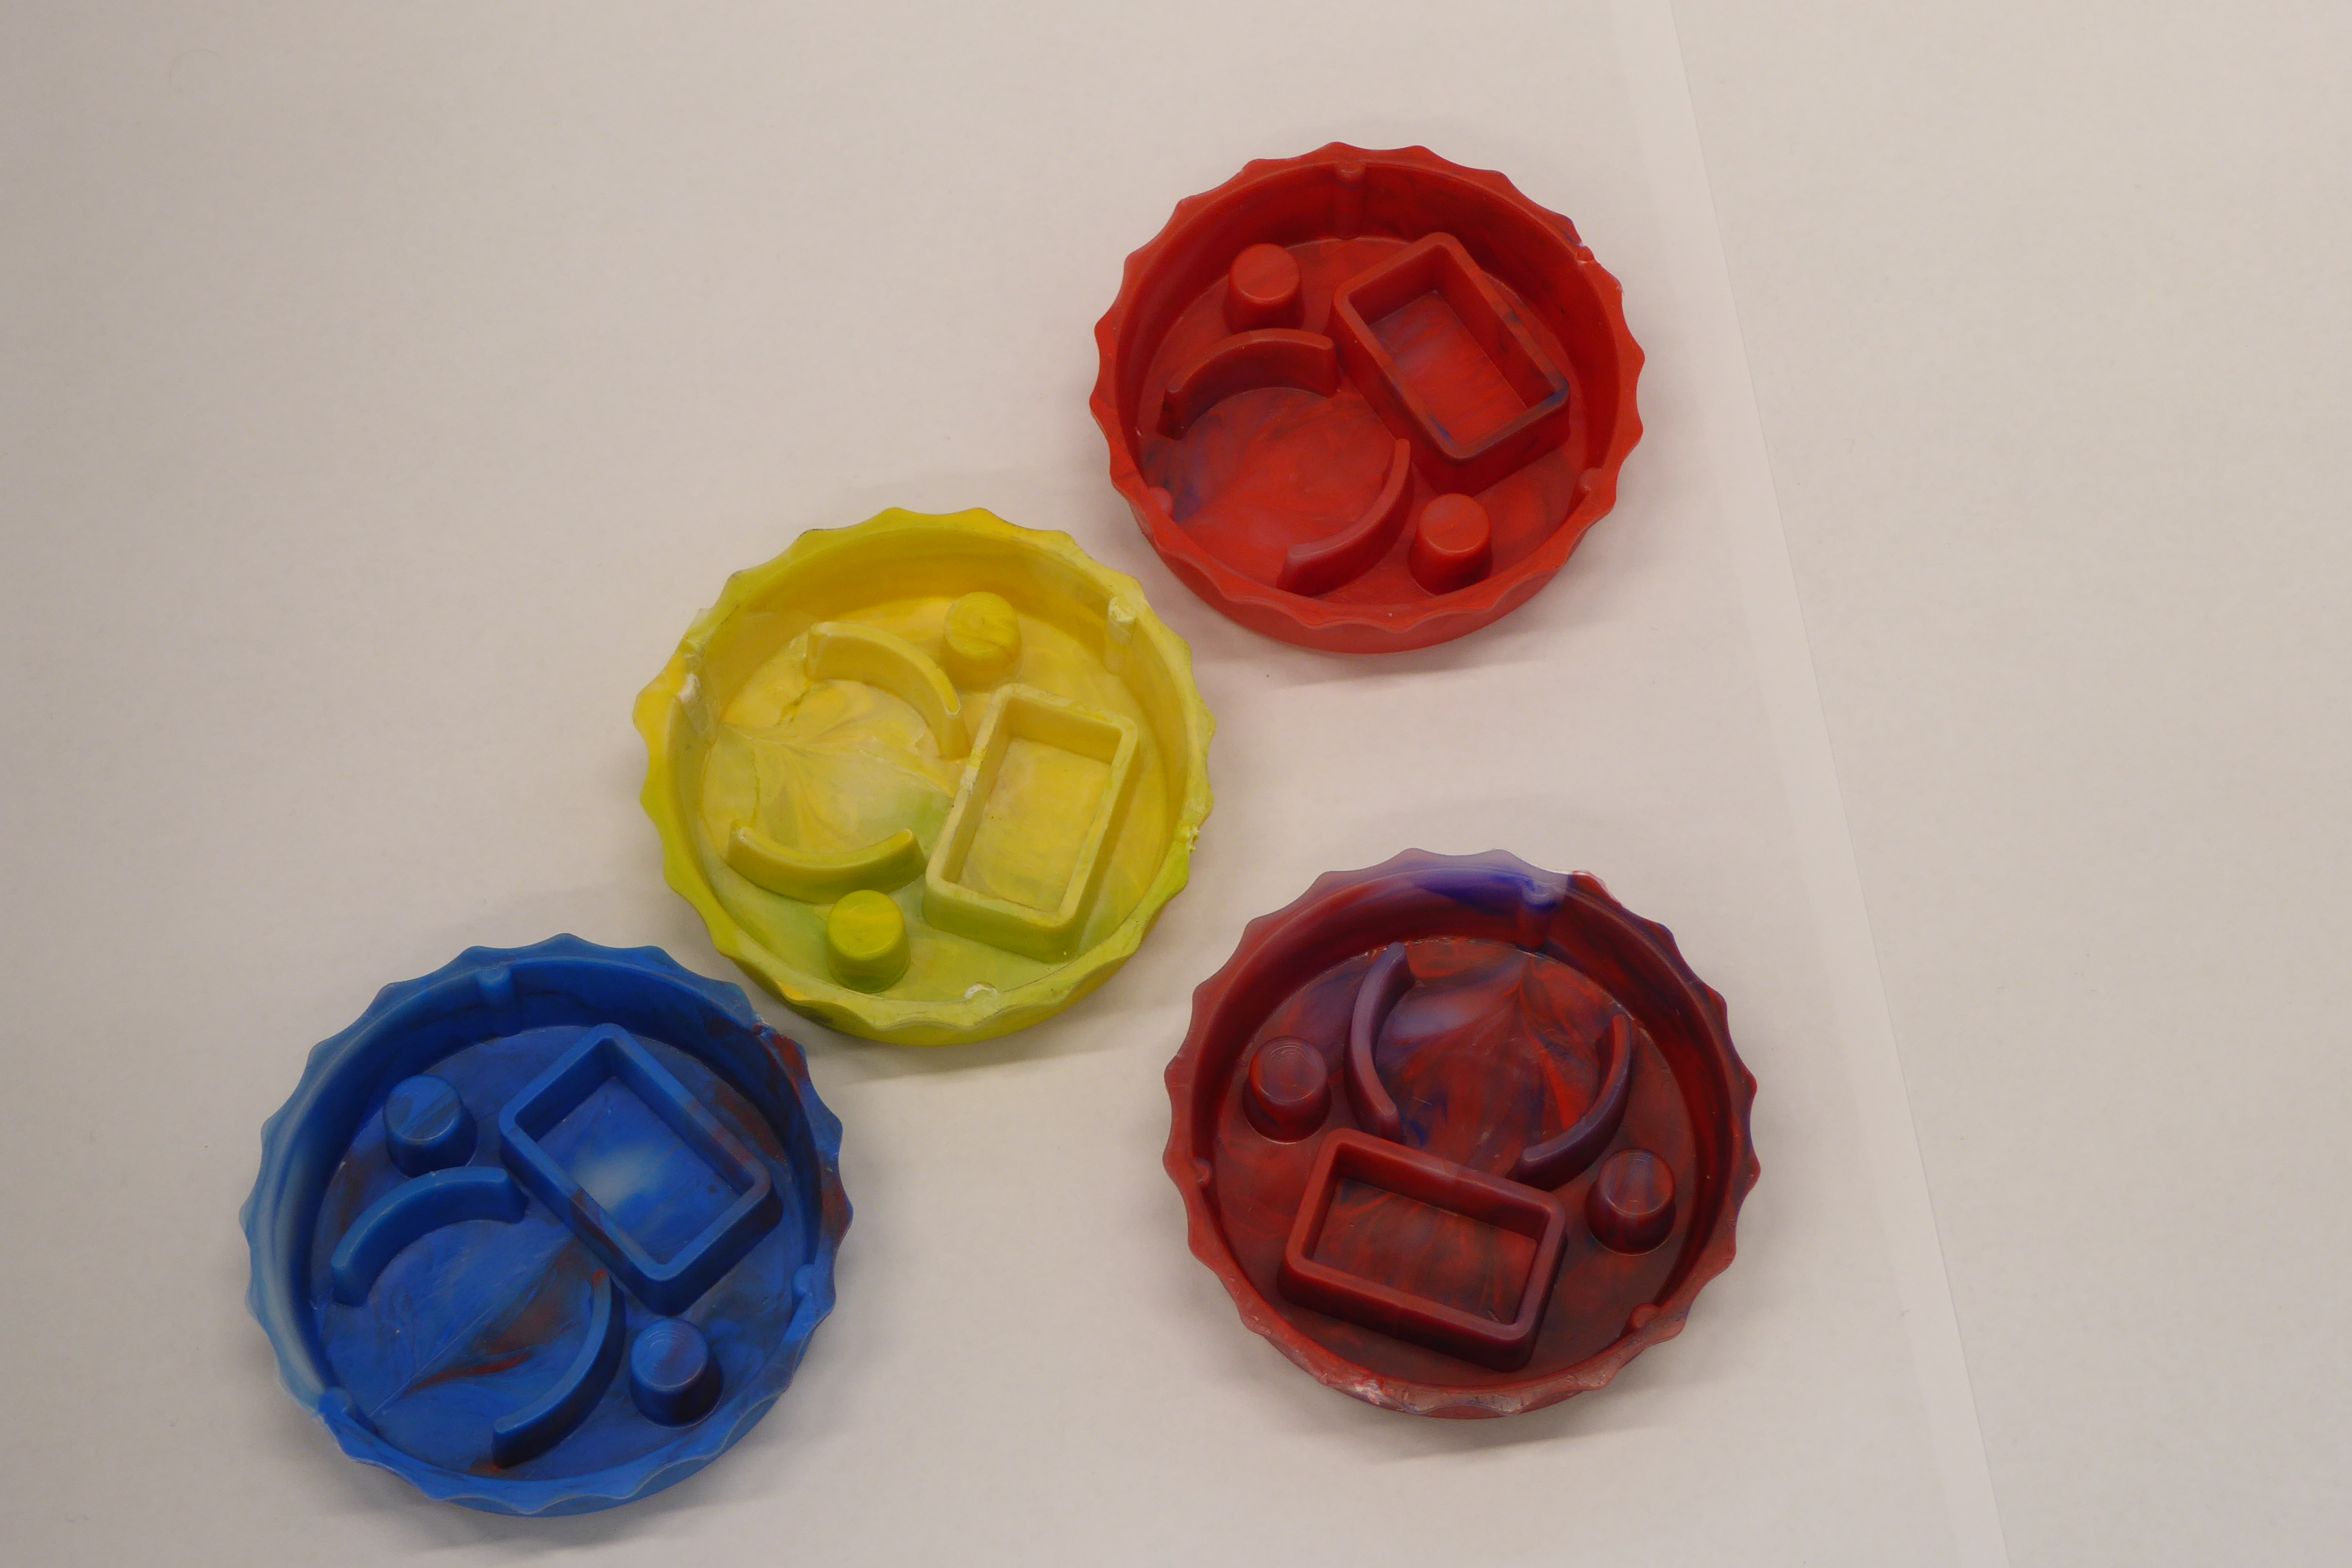
Label: Bottle Opener - Cover